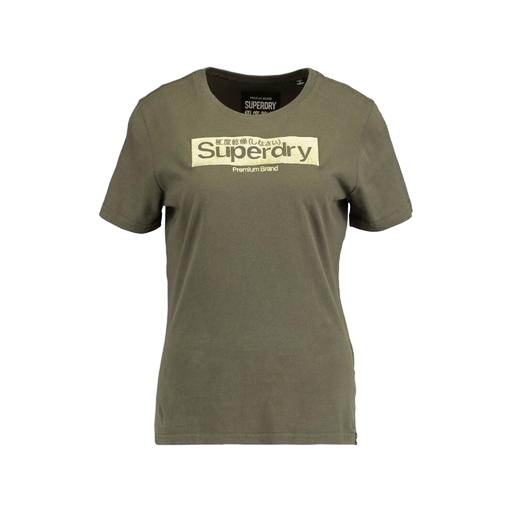
graphic t-shirt, regular t-shirt, shortsleeved t-shirt, white background